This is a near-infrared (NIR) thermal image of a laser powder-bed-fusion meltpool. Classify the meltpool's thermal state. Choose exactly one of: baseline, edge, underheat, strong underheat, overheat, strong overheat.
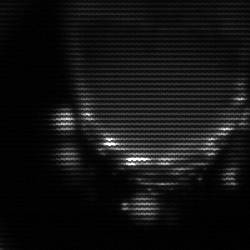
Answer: baseline